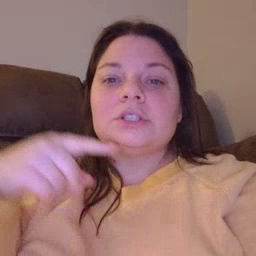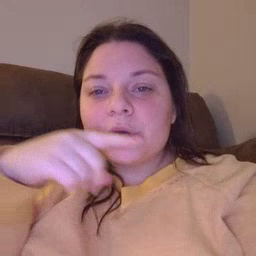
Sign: toothbrush